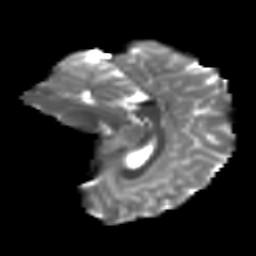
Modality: T2w
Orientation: sagittal
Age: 14
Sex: female
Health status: ill
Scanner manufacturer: ge
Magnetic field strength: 3 T
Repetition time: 6.752 s
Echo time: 0.079 s